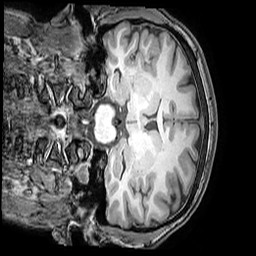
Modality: T1w
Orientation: coronal
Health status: healthy
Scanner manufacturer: philips
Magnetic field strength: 3 T
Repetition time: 0.007351 s
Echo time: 0.003269 s